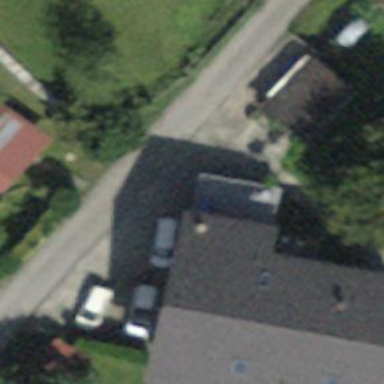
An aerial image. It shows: Detached building.